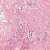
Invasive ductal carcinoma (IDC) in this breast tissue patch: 0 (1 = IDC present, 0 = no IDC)